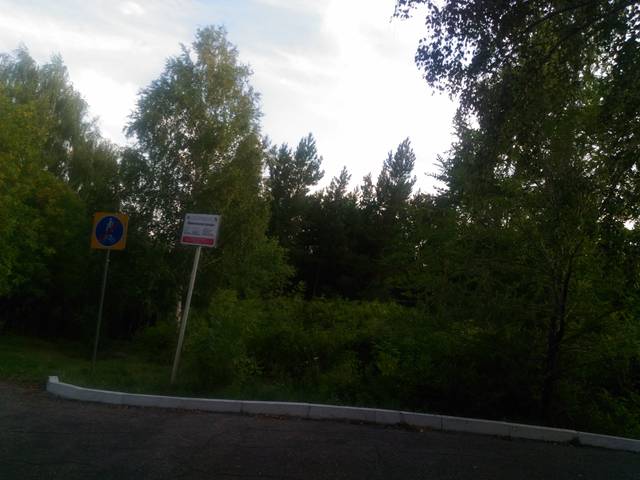
Region: Russia
Coordinates: 54.273, 48.357